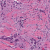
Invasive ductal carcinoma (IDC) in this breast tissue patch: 1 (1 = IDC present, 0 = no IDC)